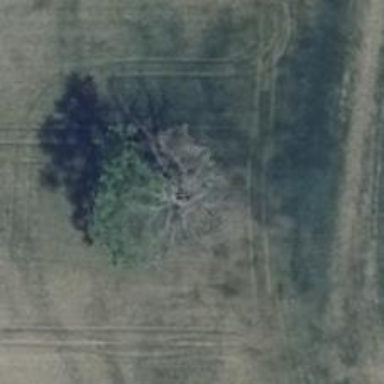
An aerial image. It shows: Hunting stand.